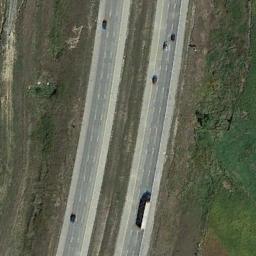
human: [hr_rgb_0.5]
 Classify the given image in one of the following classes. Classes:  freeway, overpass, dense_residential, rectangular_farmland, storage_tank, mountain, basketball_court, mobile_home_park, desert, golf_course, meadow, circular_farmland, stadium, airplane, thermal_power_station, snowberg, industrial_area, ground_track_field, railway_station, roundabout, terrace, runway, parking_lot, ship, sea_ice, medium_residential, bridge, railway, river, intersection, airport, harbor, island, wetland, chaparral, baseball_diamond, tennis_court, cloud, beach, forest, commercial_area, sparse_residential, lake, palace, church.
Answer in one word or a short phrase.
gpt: freeway